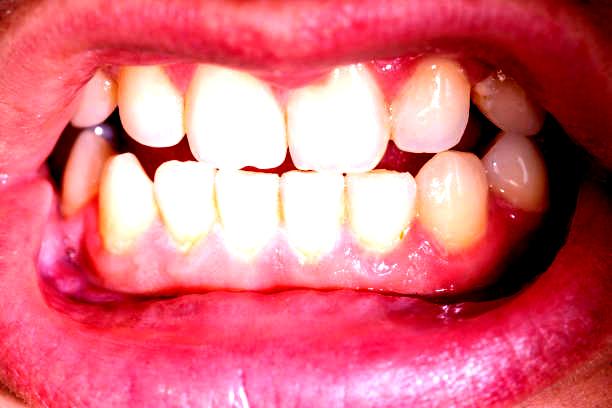
Condition: Gingivitis